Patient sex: F
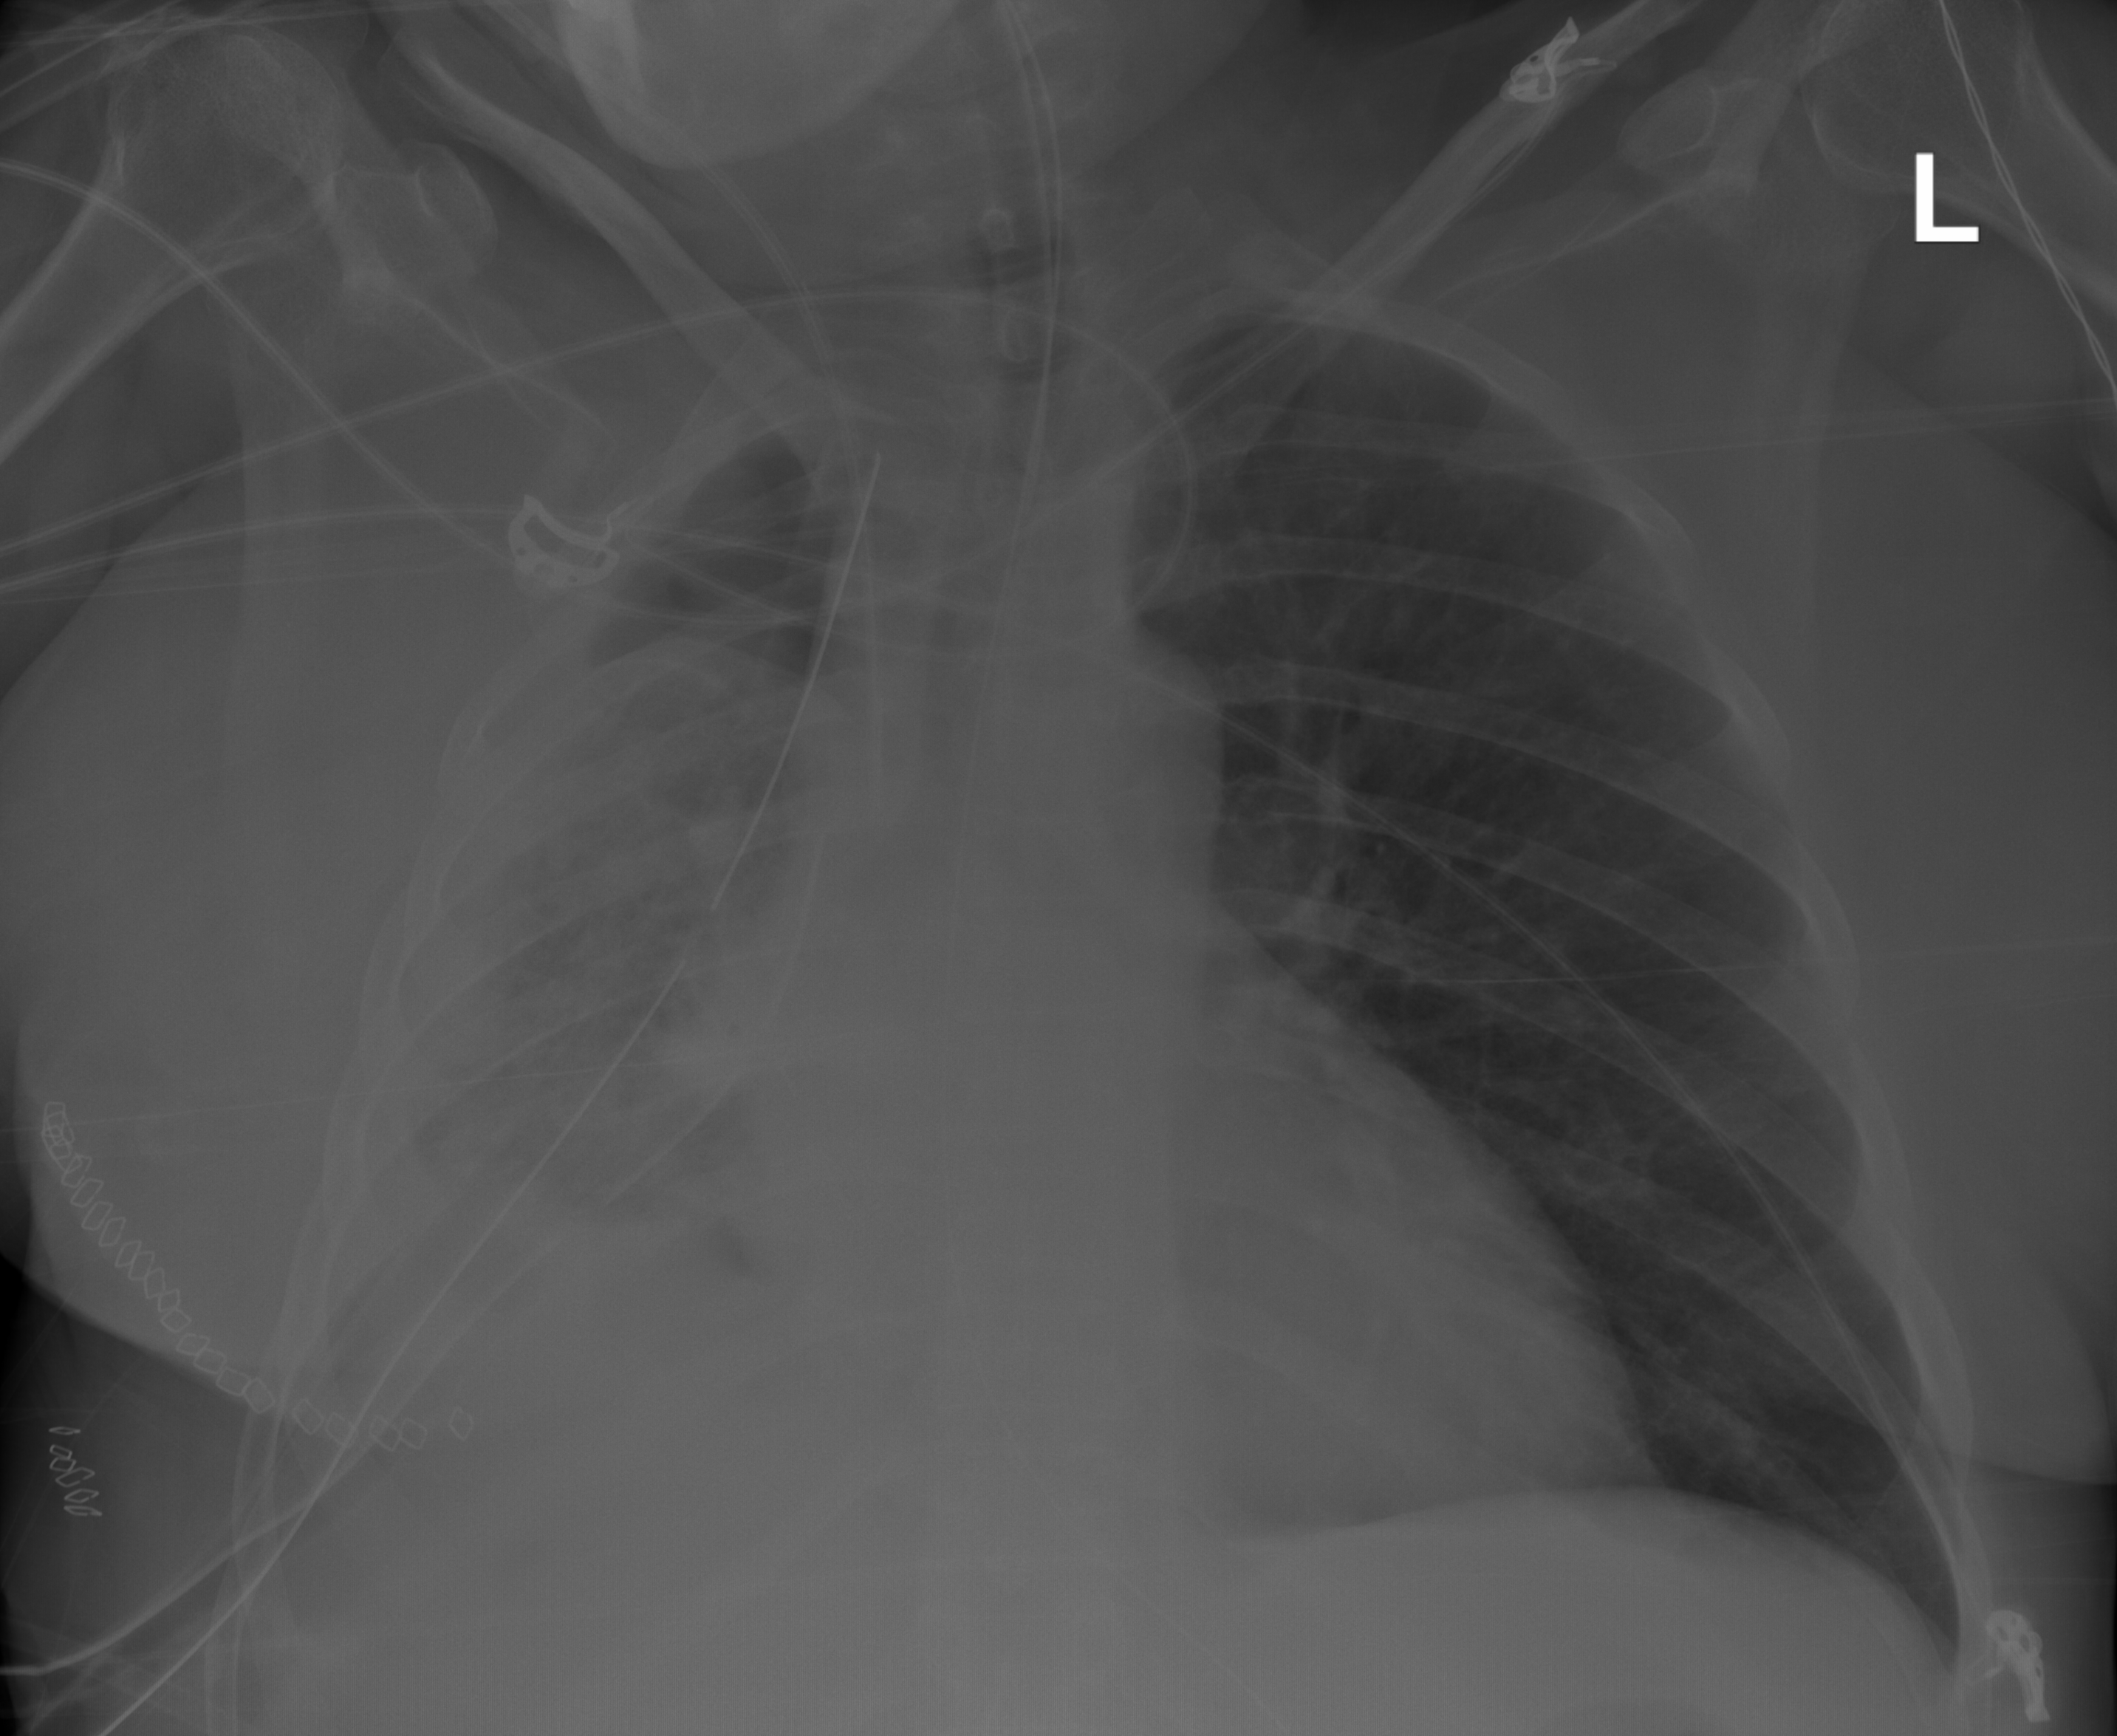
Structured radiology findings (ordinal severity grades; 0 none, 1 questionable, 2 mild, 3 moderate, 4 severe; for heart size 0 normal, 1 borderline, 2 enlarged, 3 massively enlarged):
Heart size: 0
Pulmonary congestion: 0
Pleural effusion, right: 2
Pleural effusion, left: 0
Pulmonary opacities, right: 2
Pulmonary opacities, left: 0
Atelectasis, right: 3
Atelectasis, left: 0